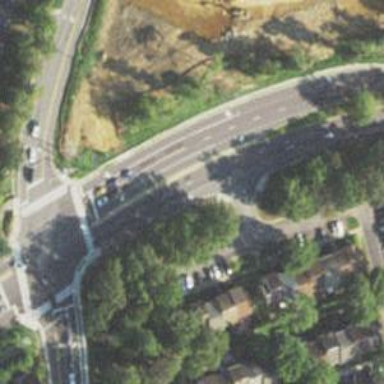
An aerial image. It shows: Shared footway and cycleway.